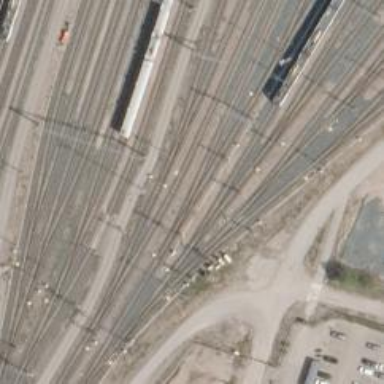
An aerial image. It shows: Rail yard with electrified contact lines for the trains.